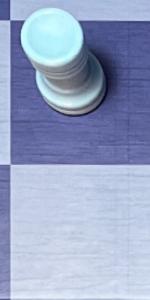
Label: Empty